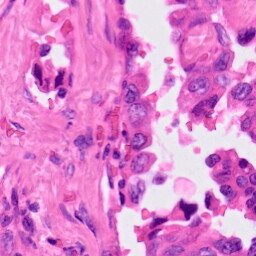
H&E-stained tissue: Lung